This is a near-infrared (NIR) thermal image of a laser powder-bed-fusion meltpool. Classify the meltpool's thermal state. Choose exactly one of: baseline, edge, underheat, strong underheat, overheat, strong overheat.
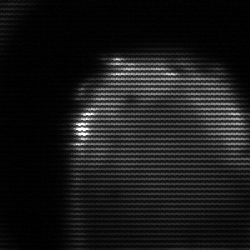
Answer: edge